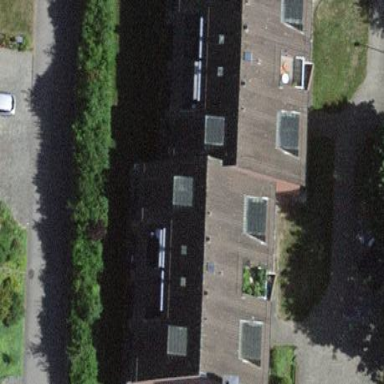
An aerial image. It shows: Residential building.